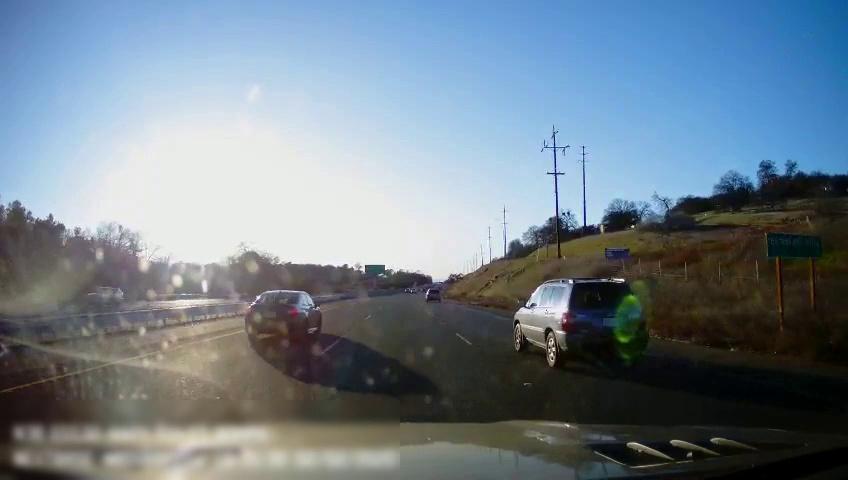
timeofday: Day
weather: Sunny
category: Drivable Space
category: Drivable Space
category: Vehicles | Car
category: Vehicles | Car
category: Vehicles | Car
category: Vehicles | SUV
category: Lanes | Alternate Lane
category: Lanes | Current Lane
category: Lanes | Current Lane
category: Lanes | Alternate Lane
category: Traffic | Signs